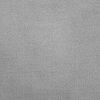
Atmospheric dust classification: dusty